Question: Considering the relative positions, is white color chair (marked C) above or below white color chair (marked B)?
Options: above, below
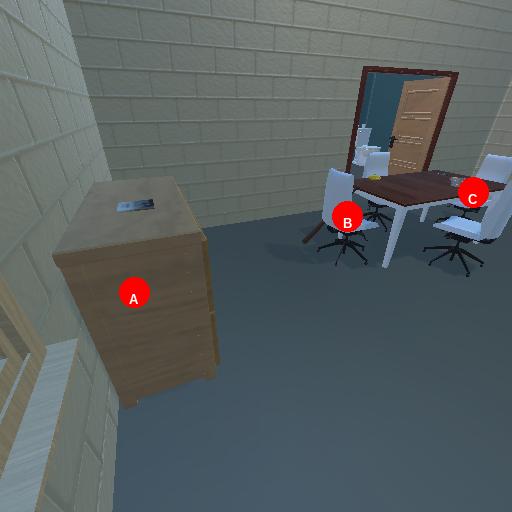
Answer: above